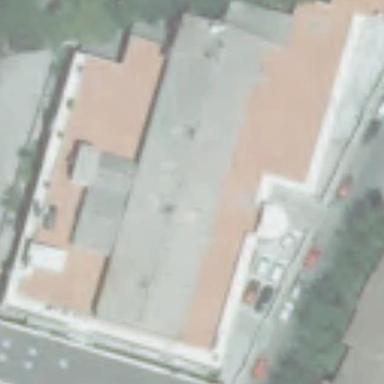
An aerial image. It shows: Supermarket building.